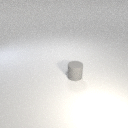
small gray rubber cylinder